七年级 · 度量几何学
如图, 已知 $A B / / C D, \angle 1=\angle 2$, 求证: $\angle E=\angle F$.

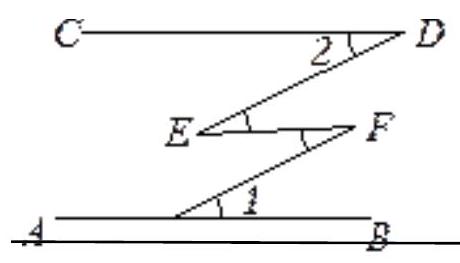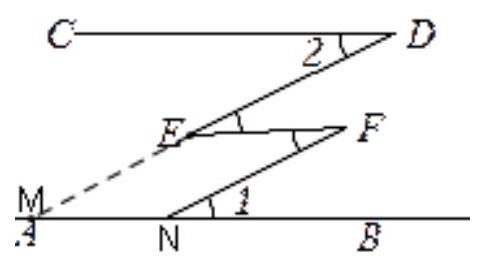
答案: 证明: 延长 $D E$ 交 $A B$ 于点 $M$,

$\because A B / / C D$,
$\therefore \angle B M D=\angle 2$,

$\because \angle 1=\angle 2$,

$\therefore \angle B M D=\angle 1$,

$\therefore D M / / F N$,

$\therefore \angle D E F=\angle F$.

【解析】此题考查平行线的判定与性质，解答此题的关键是根据题意做出辅助线一一过 “拐点” 作平行线. 首先延长 $D E$ 交 $A B$ 于点 $M$, 根据平行线的性质证得 $\angle B M D=\angle 2$, 结合已知条件等量代换证得 $\angle B M D=\angle 1$, 然后根据平行线的判定定理证得 $D M / / F N$, 最后根据平行线的性质：两直线平行, 内错角相等即可求解.
解析: 答案】证明: 延长 $D E$ 交 $A B$ 于点 $M$,

$\because A B / / C D$,
$\therefore \angle B M D=\angle 2$,

$\because \angle 1=\angle 2$,

$\therefore \angle B M D=\angle 1$,

$\therefore D M / / F N$,

$\therefore \angle D E F=\angle F$.

【解析】此题考查平行线的判定与性质，解答此题的关键是根据题意做出辅助线一一过 “拐点” 作平行线. 首先延长 $D E$ 交 $A B$ 于点 $M$, 根据平行线的性质证得 $\angle B M D=\angle 2$, 结合已知条件等量代换证得 $\angle B M D=\angle 1$, 然后根据平行线的判定定理证得 $D M / / F N$, 最后根据平行线的性质：两直线平行, 内错角相等即可求解.